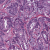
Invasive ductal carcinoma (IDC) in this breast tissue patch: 1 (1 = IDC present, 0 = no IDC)